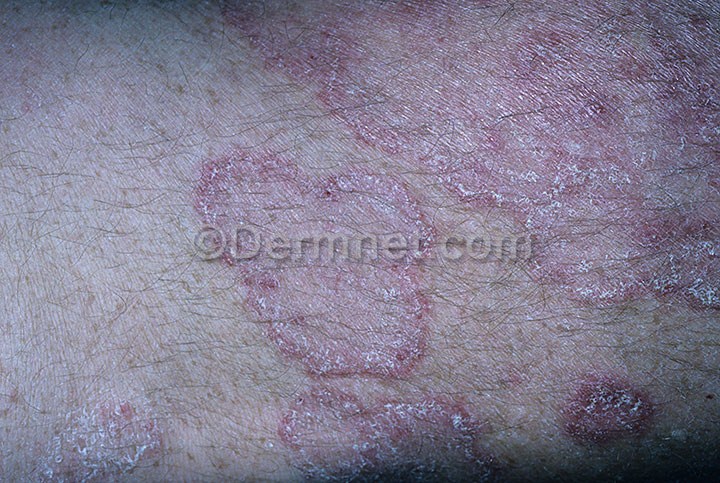
Disease: Tinea Ringworm Candidiasis and other Fungal Infections